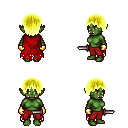
a pixel art fantasy rpg character, female body template, orc, green skin, red tattered cape, red pants, gold plain hairstyle, gold gloves, dagger, four views (front, back, left, right), 2x2 character sprite sheet, small pixel art, hard edges, no anti-aliasing